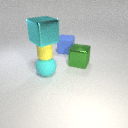
small yellow rubber cylinder below large cyan metal cube